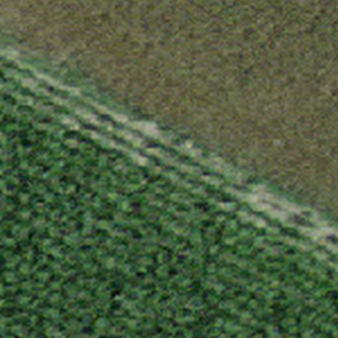
Label: other